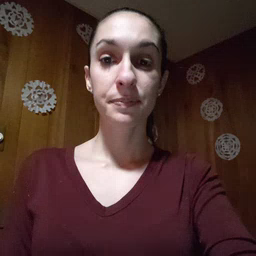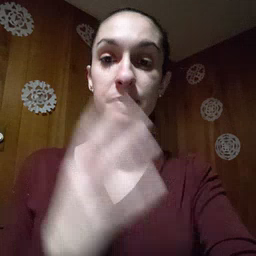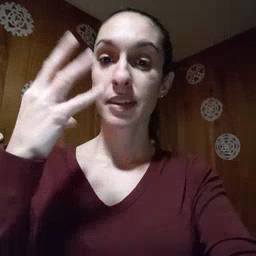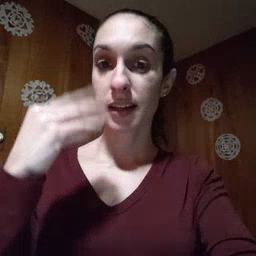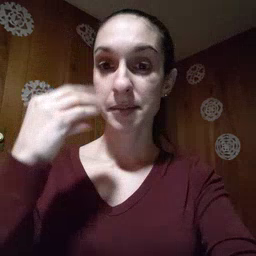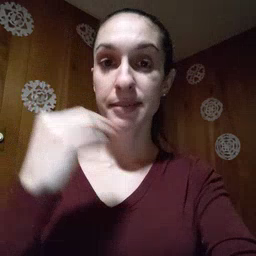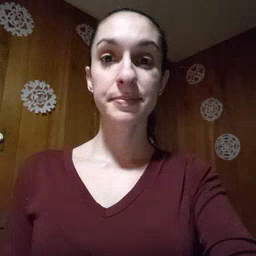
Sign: sleepy